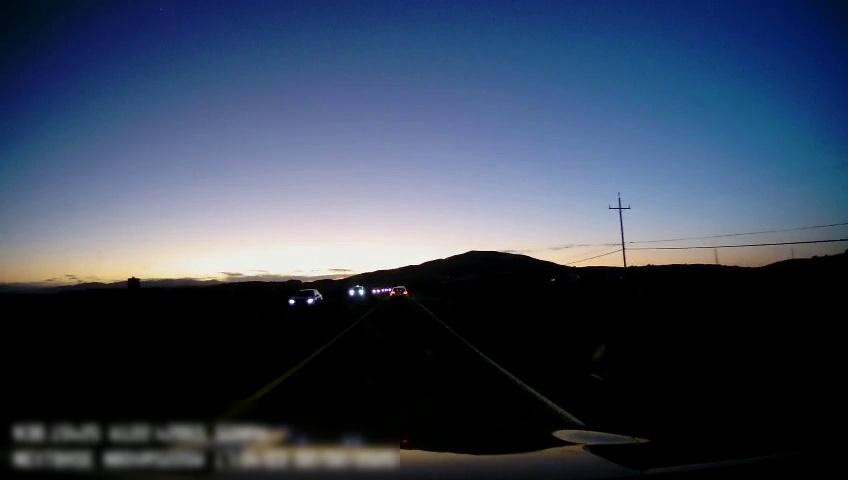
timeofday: Dusk/Dawn/Twilight
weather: Other
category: Drivable Space
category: Vehicles | Car
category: Vehicles | SUV
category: Vehicles | Car
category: Lanes | Current Lane
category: Lanes | Current Lane